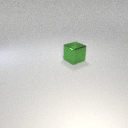
large green metal cube